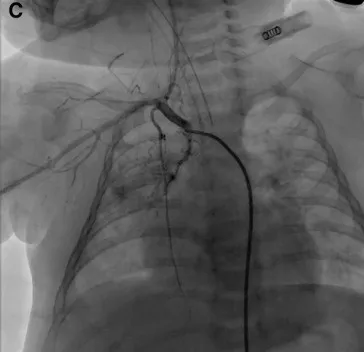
(B-D) Cardiac catheterization revealed blood supply of upper right pulmonary artery comes from right subclavian artery and inferior right pulmonary artery was supplied by left subclavian artery.
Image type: radiology (x_ray)